Interaction volume radius: 10 \u00c5
Interaction volume height: 20 \u00c5
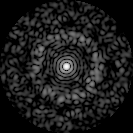
Disorder parameter: 0.8245